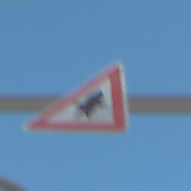
Verkehrszeichen: Vorfahrt
Umgebung: Outdoor, Special
Tageszeit: MorningAfternoon
Wetter: Clear
Licht: Natural
Jahreszeit: NotSpecified
Kontrast: HighContrast